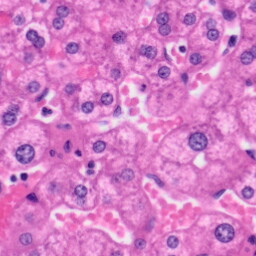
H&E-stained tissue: Liver